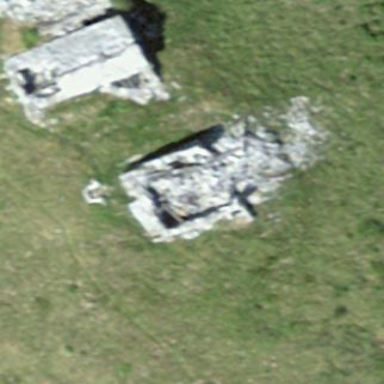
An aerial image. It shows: Historic building now in ruins.